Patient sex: F
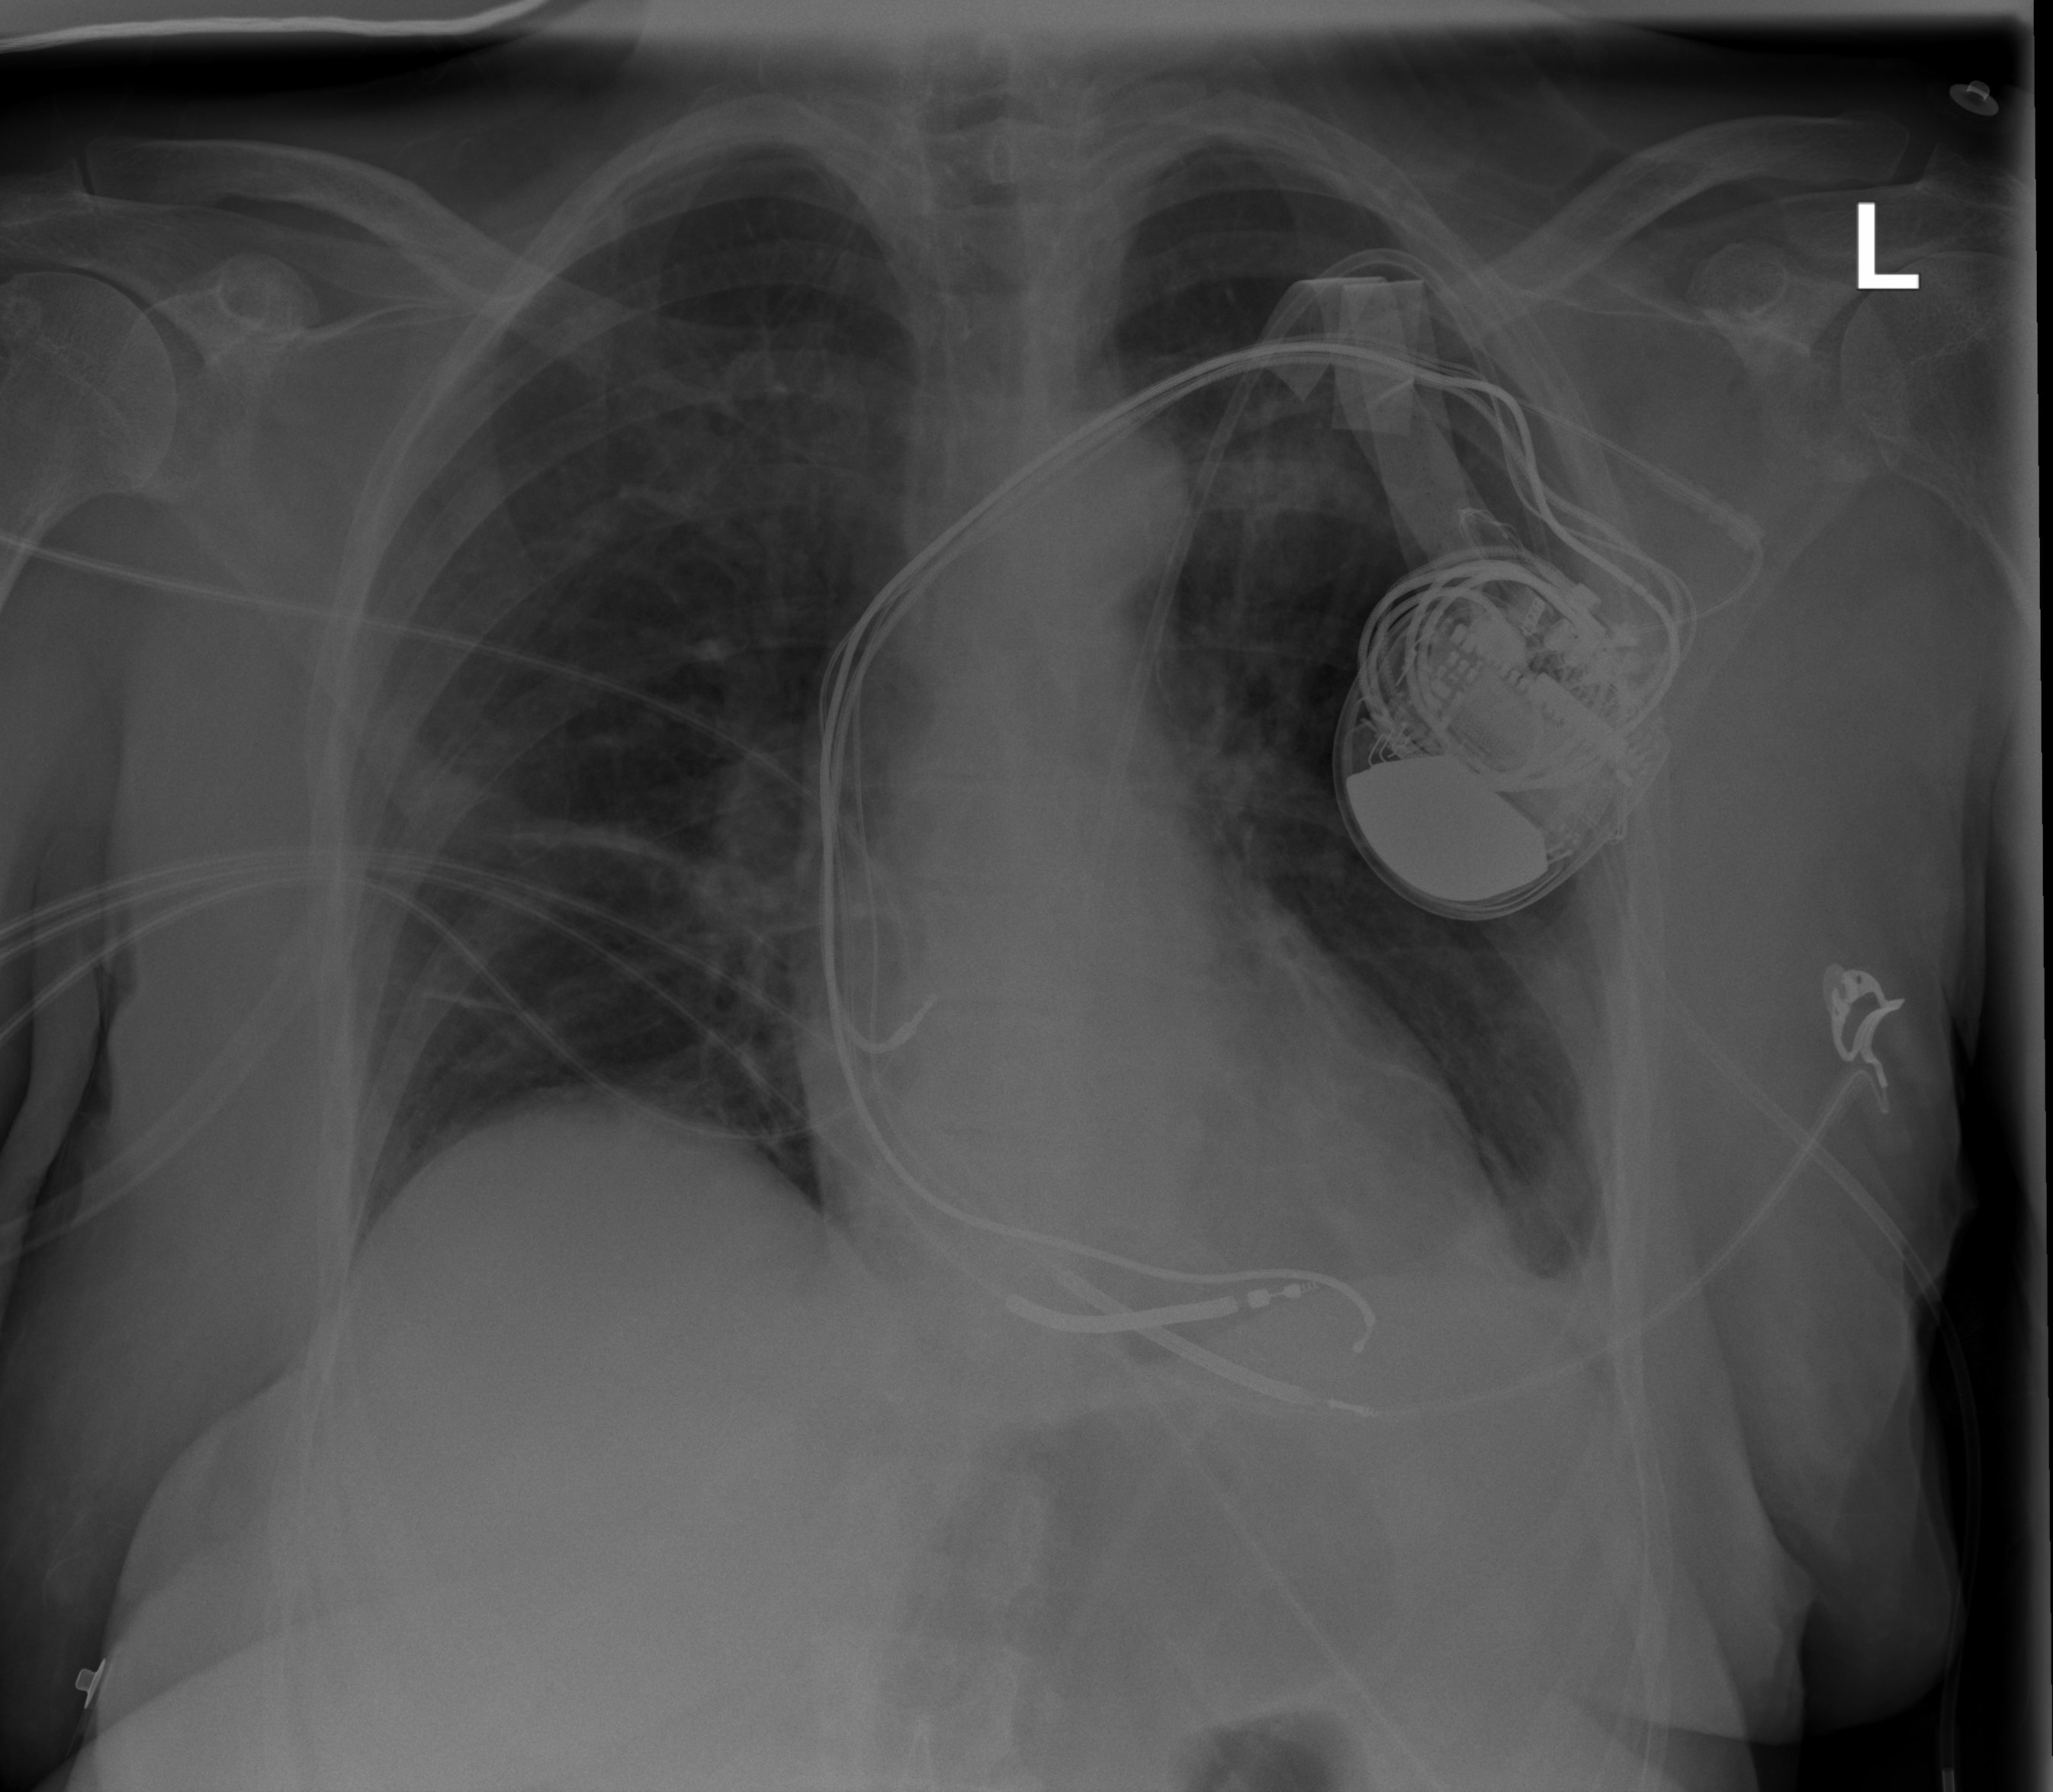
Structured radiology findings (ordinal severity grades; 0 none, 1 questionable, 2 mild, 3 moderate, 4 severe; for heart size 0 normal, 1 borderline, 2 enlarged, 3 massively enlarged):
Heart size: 0
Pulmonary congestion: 2
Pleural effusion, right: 0
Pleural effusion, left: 2
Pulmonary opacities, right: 0
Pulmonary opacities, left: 0
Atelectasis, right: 2
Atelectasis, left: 2